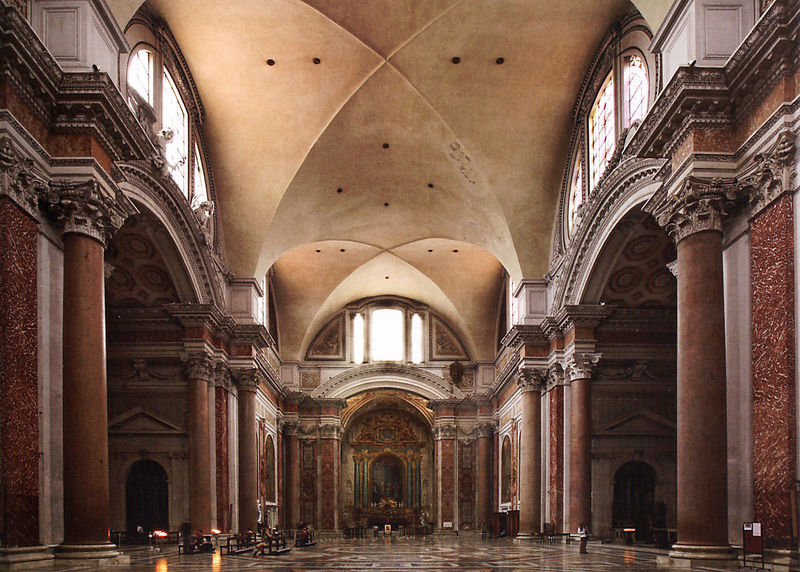
Titel: Santa Maria degli Angeli (in den Diokletiansthermen)
Künstler: Michelangelo
Standort: Rom, S. Maria degli Angeli (EU - I - Latium)
Schlagwörter: gelb, grün, fenster, licht, marmor, pfeiler, säulen, gebäude, rot, architektur, barock, weit, innenraum, kirche, boden, gold, rosa, relief, bogen, saal, scheinwerfer, dekoration, gestühl, interior, kerzen, innenansicht, lichteinfall, foto, bögen, gewölbe, tageslicht, groß, mosaik, altar, bänke, kapitelle, kathedrale, langhaus, fries, sims, kreuzgewölbe, querhaus, rippengewölbe, chor, marmorboden, korinthisch, mamor, basilika, kreuzgang, bogengang, thermenfenster, bogenfenster, oberlicht, kapitälchen, sakralraum